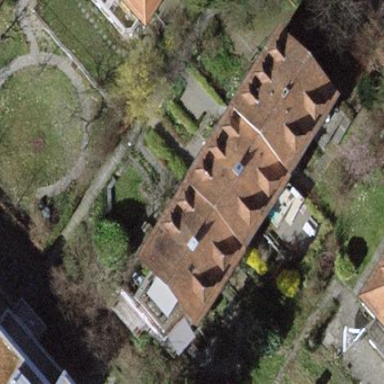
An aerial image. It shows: Building with gabled roof.